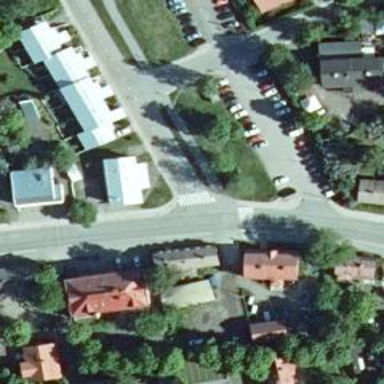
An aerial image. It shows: Footway crossing with marked asphalt surface.